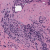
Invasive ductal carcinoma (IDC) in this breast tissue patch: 1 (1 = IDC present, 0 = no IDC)